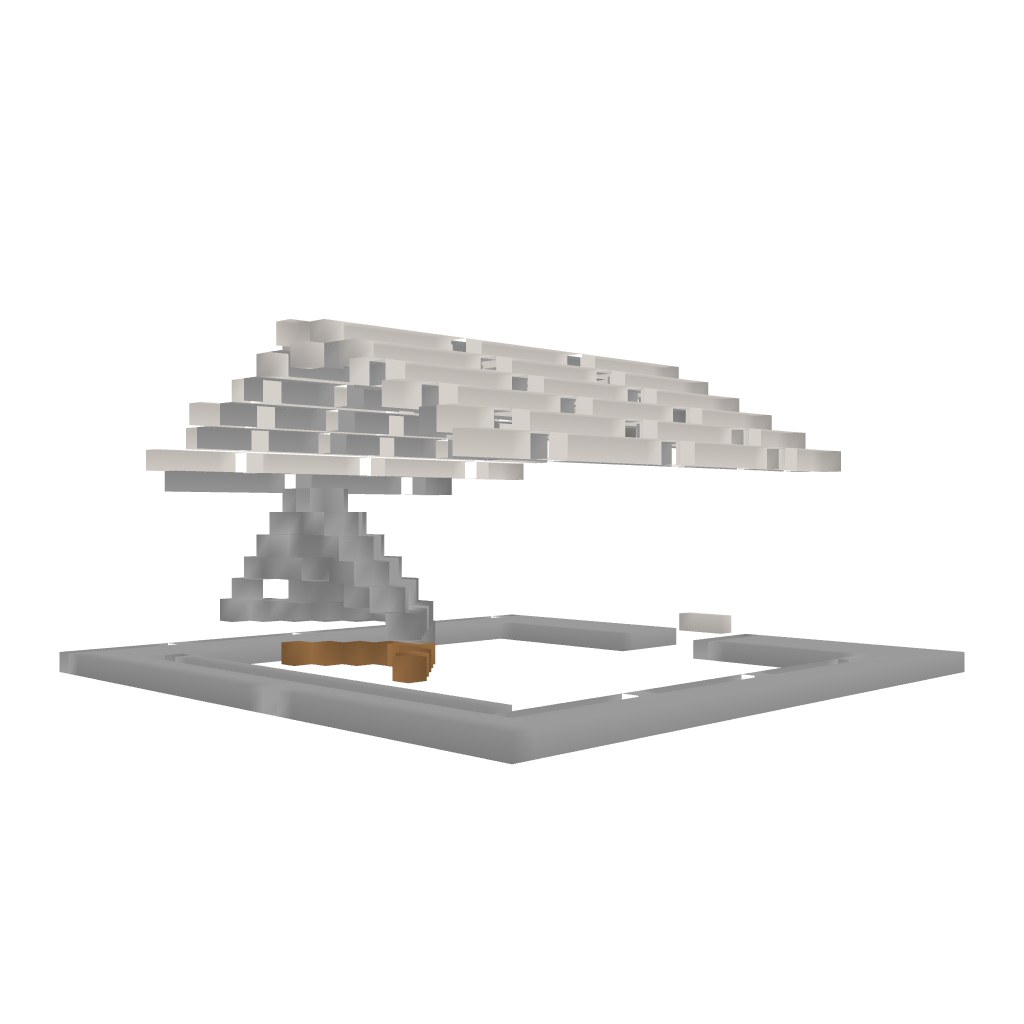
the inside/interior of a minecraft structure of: Standard Temple of quartz